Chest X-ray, PA view. Patient: 37 years old, sex M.
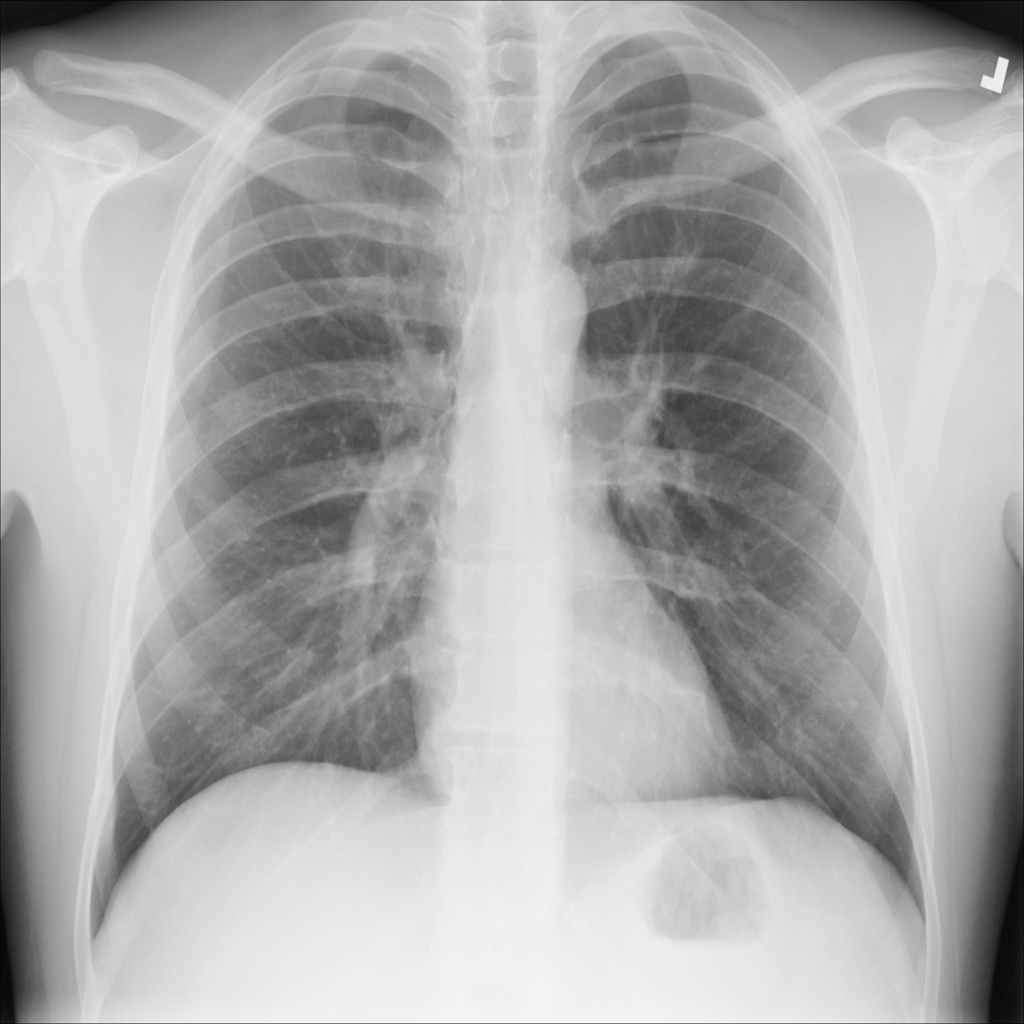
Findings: No Finding